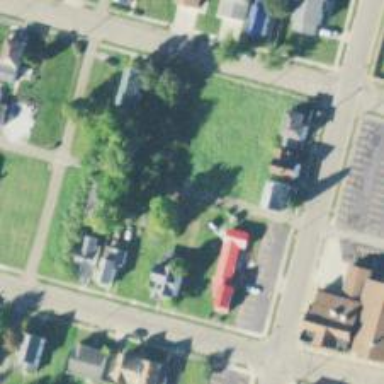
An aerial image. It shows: Alley classified as service road.